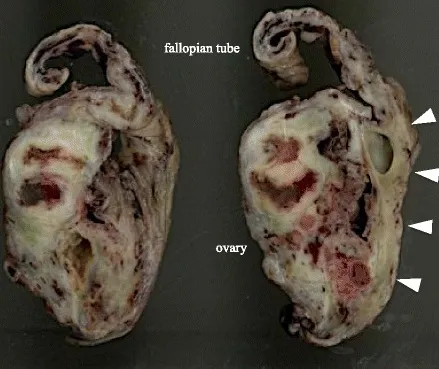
Resected specimen of ovary, showing marked swelling of the bilateral ovaries with intraluminal abscess. Pathological examination revealed the presence of ectopic endometriosis around the ovary (white arrowheads).
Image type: pathology (fish)